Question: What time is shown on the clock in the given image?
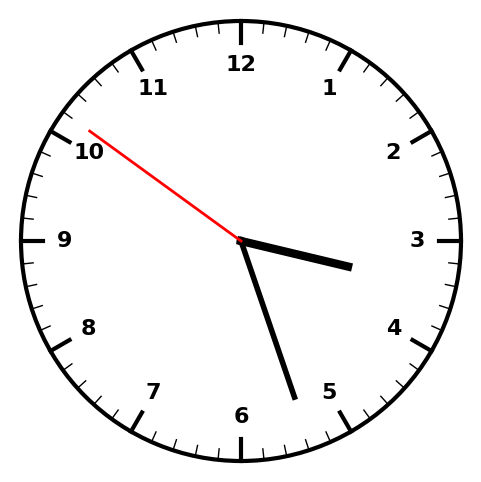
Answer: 03:26:51